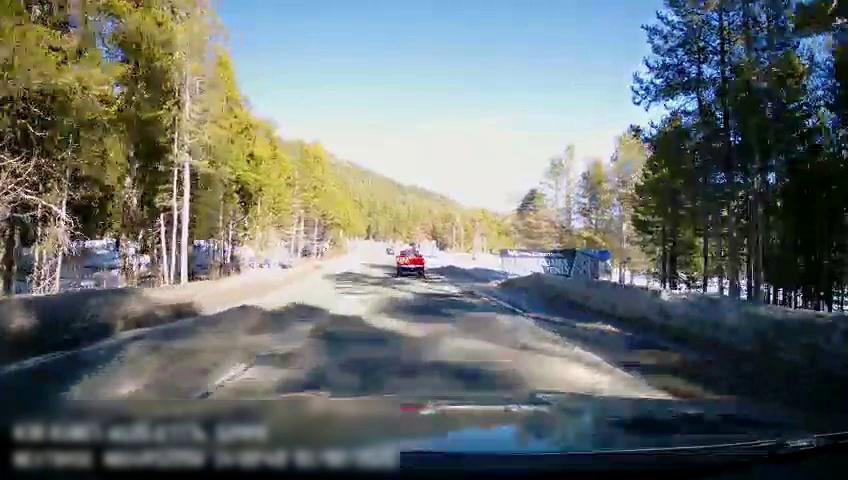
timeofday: Day
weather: Sunny
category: Drivable Space
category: Vehicles | Truck
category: Lanes | Current Lane